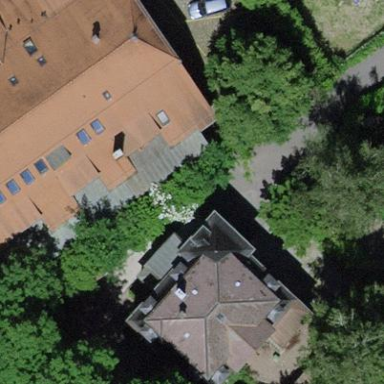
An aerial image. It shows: Kindergarten building.